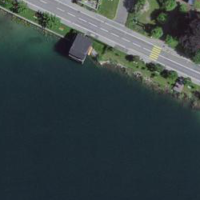
EUNIS habitat code: 14
Species observed at this site:
Anas platyrhynchos
Araneus diadematus
Aesculus hippocastanum